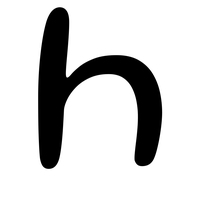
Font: Gluten_Light